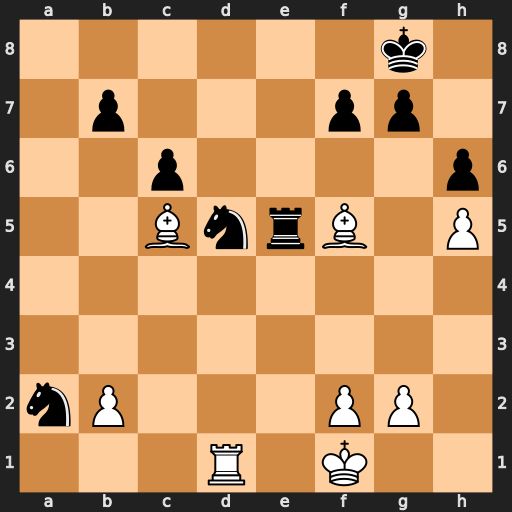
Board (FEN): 6k1/1p3pp1/2p4p/2BnrB1P/8/8/nP3PP1/3R1K2
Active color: w
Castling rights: -
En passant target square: -
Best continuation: Bb1 Rxh5 Kg1